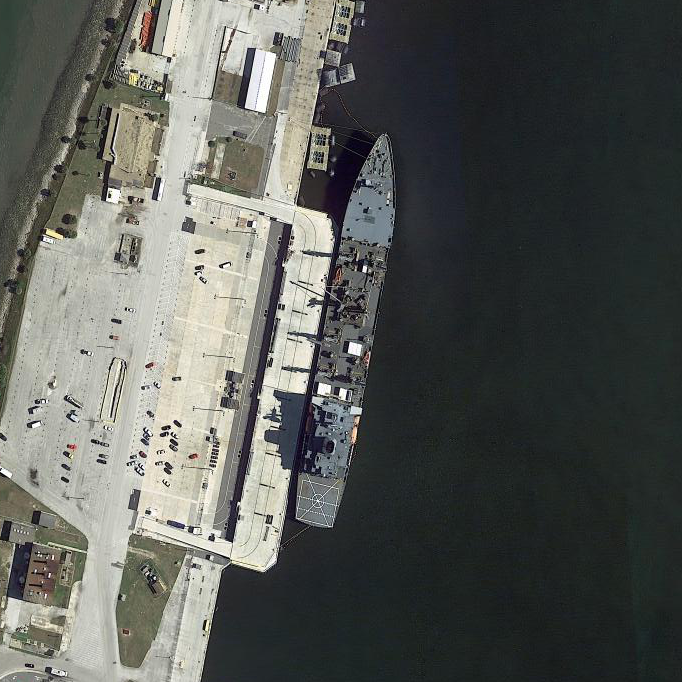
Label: destroyer